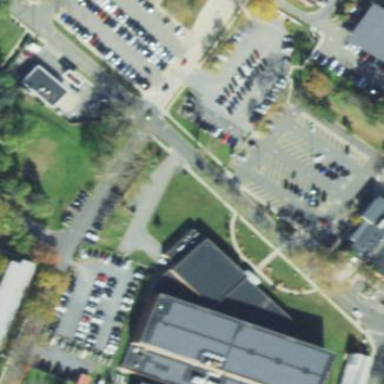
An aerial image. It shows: Parking area with asphalt surface.